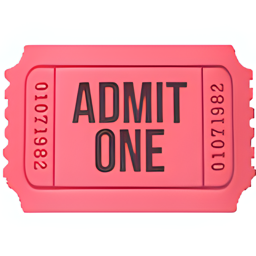
Name: admission tickets
Emoji: 🎟
Group: Activities
Sub-group: event